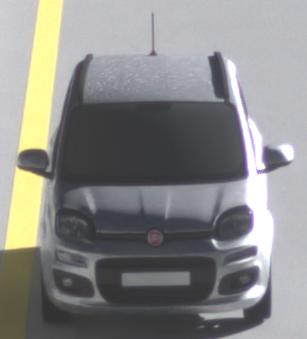
Make: Fiat
Model: Panda 1.2 8V
Detailed model: Panda (312)
Model produced from: 2013/02
Model produced until: 2013/12
Doors: 5
Color: white
Road condition: dry road
Daytime: morning or afternoon
Contrast: high contrast